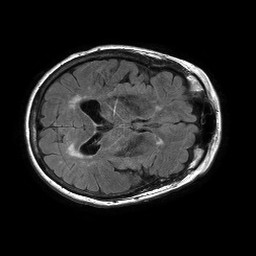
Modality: FLAIR
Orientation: axial
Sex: female
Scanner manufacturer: philips
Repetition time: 11 s
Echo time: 0.125 s